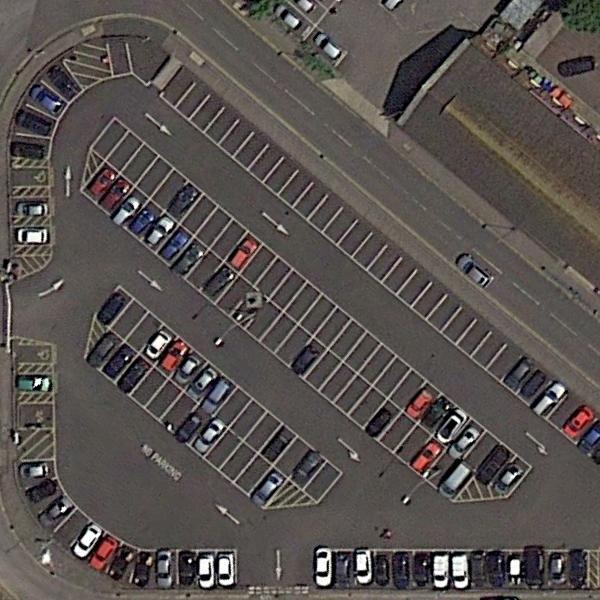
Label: Parking